Aerial crown-view tile of a tropical tree (Barro Colorado Island, Panama), acquired 20250715:
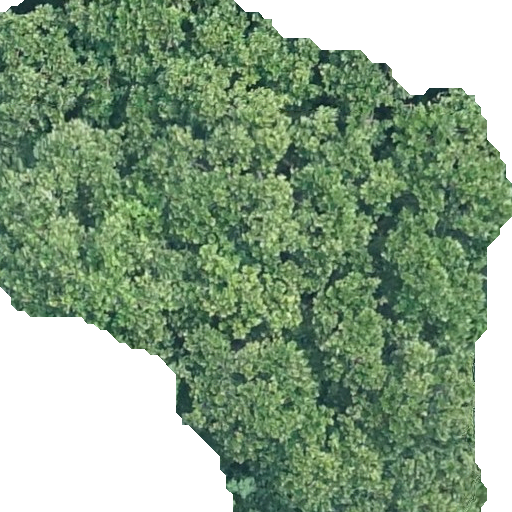
Species: Anacardium excelsum
GBIF accepted scientific name: Anacardium excelsum
Crown area: 336.616 m²